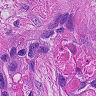
Metastatic tissue present: yes